Aerial crown-view tile of a tropical tree (Barro Colorado Island, Panama), acquired 20241216:
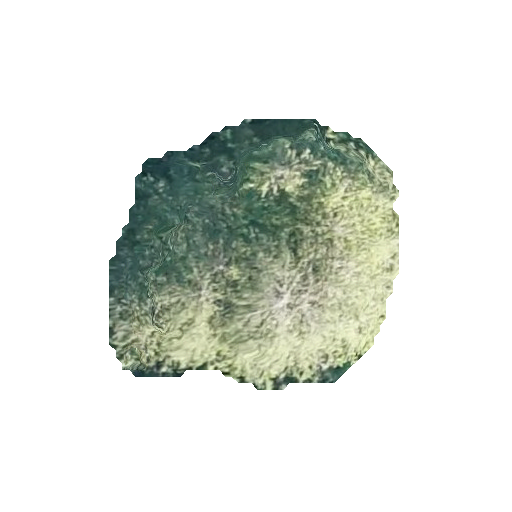
Species: Quararibea asterolepis
GBIF accepted scientific name: Quararibea asterolepis
Crown area: 92.107 m²